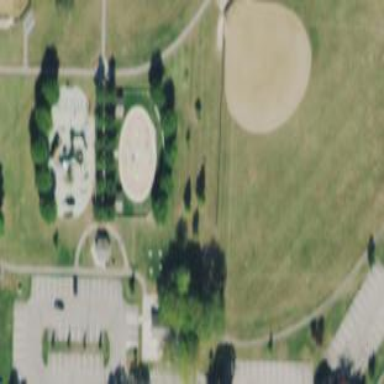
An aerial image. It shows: Baseball pitch for leisure land activities.